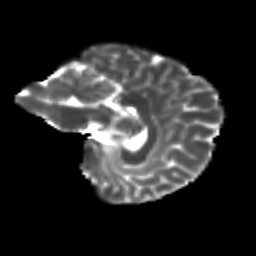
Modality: T2w
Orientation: sagittal
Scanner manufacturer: siemens
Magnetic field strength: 3 T
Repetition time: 9.2 s
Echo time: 0.084 s